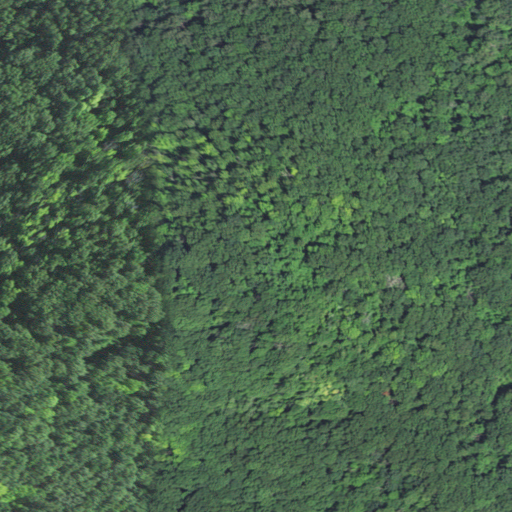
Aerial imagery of cliff(s) in Wisconsin named Fivemile Bluff containing only deciduous forest